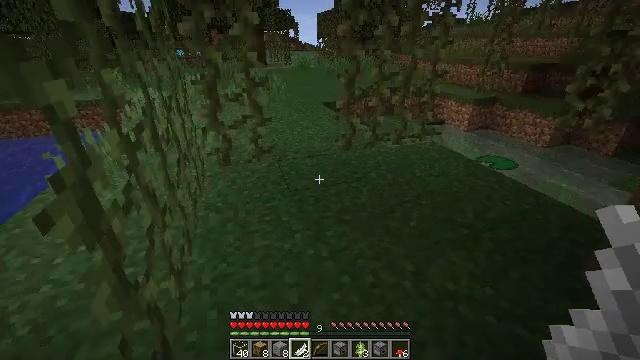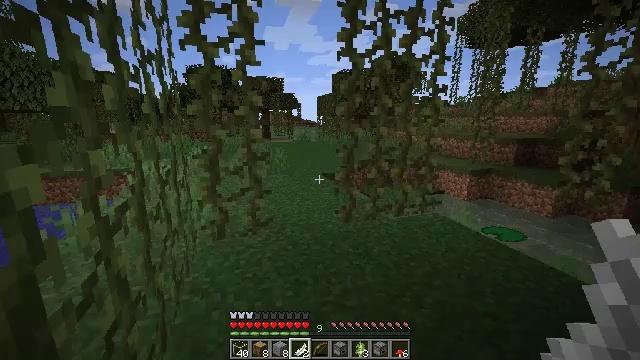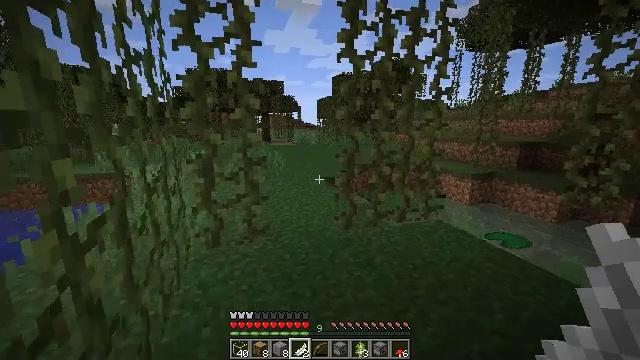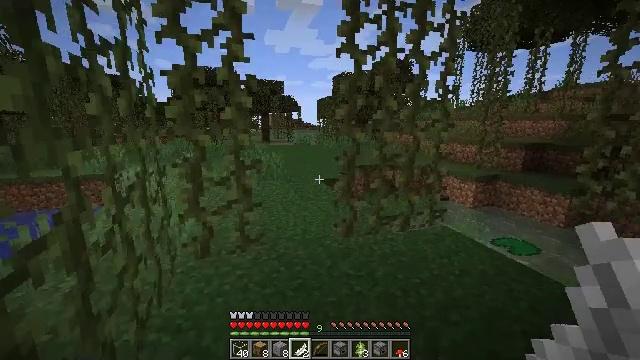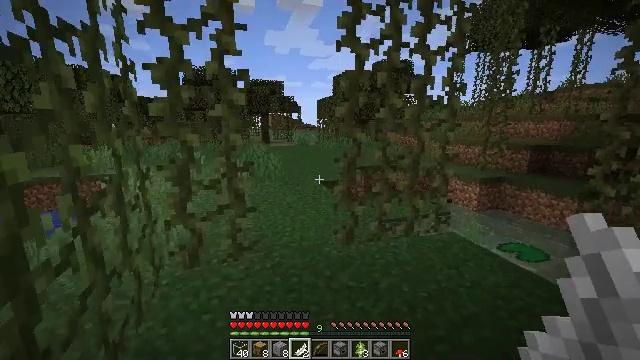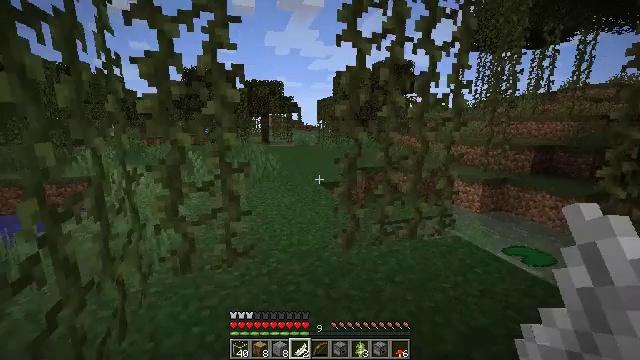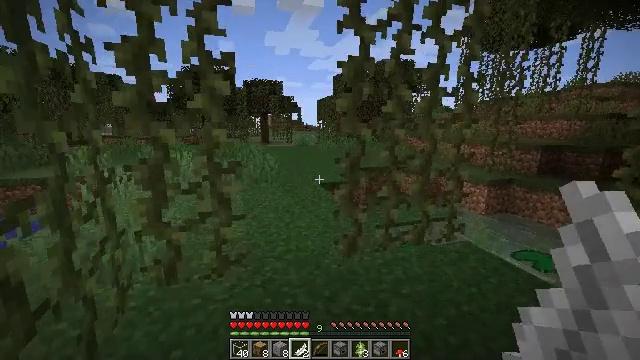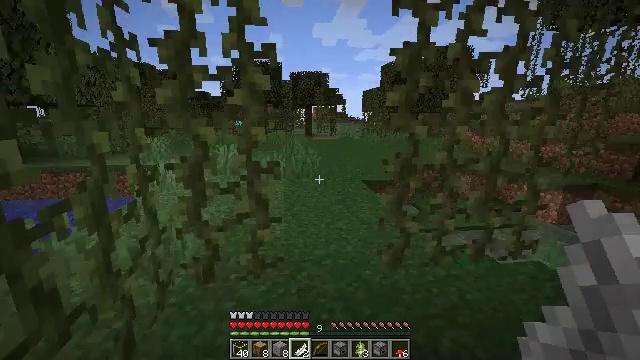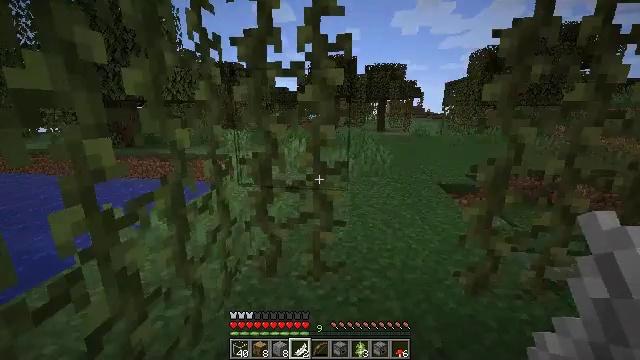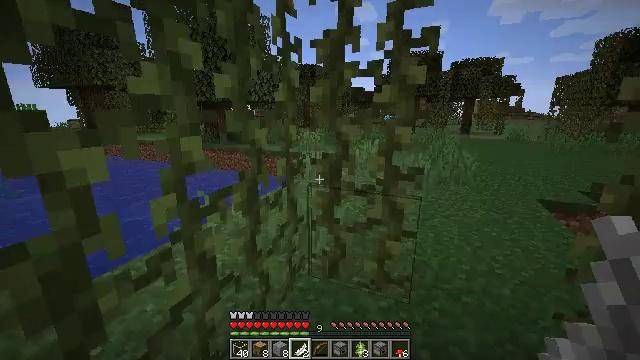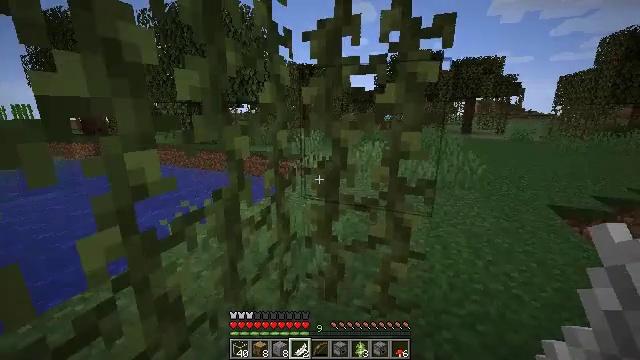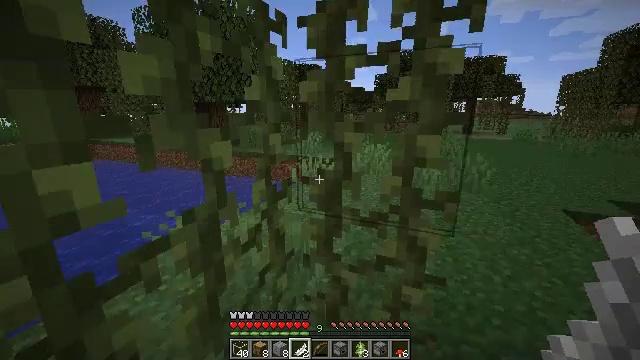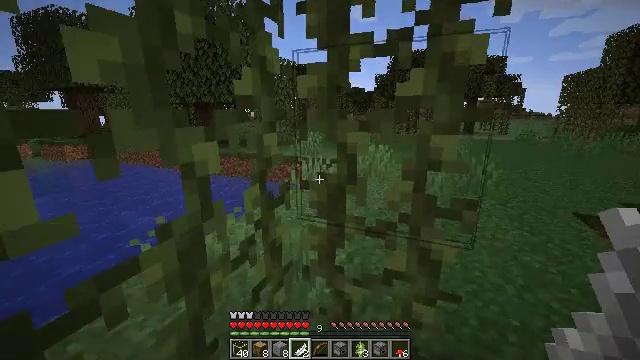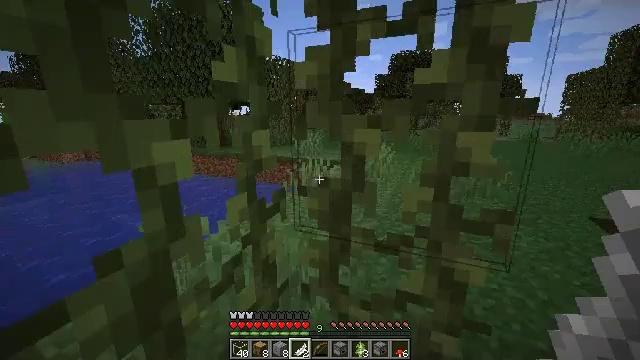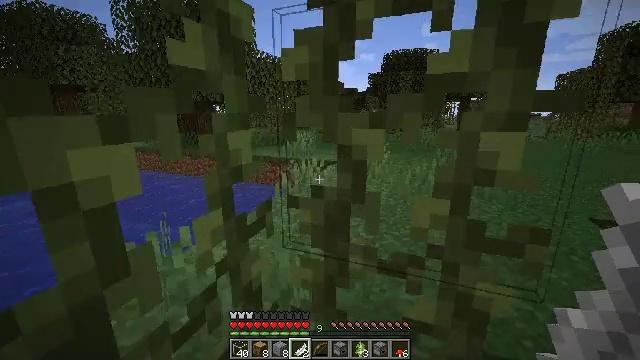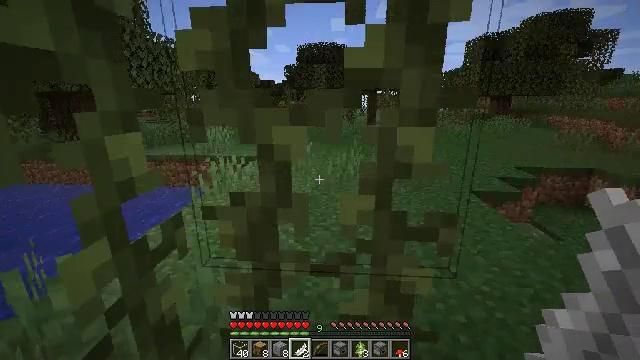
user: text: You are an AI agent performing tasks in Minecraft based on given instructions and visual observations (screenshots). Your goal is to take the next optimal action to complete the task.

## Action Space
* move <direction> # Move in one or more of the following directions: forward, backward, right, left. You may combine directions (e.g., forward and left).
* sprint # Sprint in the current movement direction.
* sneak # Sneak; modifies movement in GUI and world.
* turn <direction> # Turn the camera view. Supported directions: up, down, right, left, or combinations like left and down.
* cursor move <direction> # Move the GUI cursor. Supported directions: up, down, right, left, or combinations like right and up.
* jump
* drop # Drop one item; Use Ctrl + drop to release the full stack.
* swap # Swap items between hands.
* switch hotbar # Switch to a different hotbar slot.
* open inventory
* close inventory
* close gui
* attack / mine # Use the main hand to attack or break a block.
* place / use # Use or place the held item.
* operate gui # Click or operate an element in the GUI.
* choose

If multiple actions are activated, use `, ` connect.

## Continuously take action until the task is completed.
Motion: motion action
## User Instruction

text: Collect oak log for crafting.
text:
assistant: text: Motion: move forward, turn up
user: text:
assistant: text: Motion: move forward
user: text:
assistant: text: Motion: move forward
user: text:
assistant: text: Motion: move forward
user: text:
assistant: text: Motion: move forward
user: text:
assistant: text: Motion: move forward
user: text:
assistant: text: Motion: move forward, turn left and down
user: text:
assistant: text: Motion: move forward, turn left and down
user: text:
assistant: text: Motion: move forward, turn left
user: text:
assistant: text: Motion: move forward
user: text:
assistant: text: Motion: move forward
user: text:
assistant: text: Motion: move forward
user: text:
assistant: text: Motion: move forward
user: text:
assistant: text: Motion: move forward, turn right
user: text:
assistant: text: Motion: move forward, turn right and down
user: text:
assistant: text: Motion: move forward, turn right
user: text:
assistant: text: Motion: move forward
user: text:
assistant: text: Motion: no_op
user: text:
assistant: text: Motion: no_op
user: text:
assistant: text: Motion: turn right
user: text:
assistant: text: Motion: turn right
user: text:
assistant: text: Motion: turn right
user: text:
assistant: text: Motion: no_op
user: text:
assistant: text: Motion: no_op
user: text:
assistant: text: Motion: no_op
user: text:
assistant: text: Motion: no_op
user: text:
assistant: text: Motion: turn right
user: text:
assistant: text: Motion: turn right and up
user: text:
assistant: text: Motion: turn right and down
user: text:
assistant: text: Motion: turn right and up